Question: I am trying to use Twitter Bootstrap for GWT and get the same nice and pretty view like the showcase <URL> and here is what I did:
1- downloaded the module from <URL>
2- run package task in the pom.xml
3- included the created jar in my projects classpath.
4- inherited the module in my project.gwt.xml file with
'''
<inherits name="com.github.nyao.bootstrap4gwt.Bootstrap"/>
'''
5- included the module in my root xml
'''
<ui:UiBinder xmlns:ui='urn:ui:com.google.gwt.uibinder'
xmlns:g='urn:import:com.google.gwt.user.client.ui'
xmlns:m='urn:import:com.clouway.exreport.client.accountcreation.view'
xmlns:t='urn:import:com.github.nyao.bootstrap4gwt.client.ui'
>
<ui:style src="newRegistrationStyle.css"/>
<g:HTMLPanel addStyleDependentNames="{style.mainPanel}">
<div class="{style.headdistance}"/>
<div class="{style.container}">
<g:DecoratorPanel addStyleDependentNames="{style.decoratorPanel}">
<g:VerticalPanel addStyleDependentNames="{style.verticalPanel}}">
<m:AccountEditor ui:field="accountEditor"/>
<!--<g:Button ui:field="create" text="create"/>-->
<t:Button type="Success" text="sing in"/>
<g:Label ui:field="errorsLabel"/>
...
</ui:UiBinder>
'''
But nothing happened. I got normal text box and normal button.

I took a look at <URL> tutorial which is very good and the guy got the things right, his application has very nice look. I took a look at his code but didn't find any reason why my look i still normal and he got the nice view. thanks for help in advance
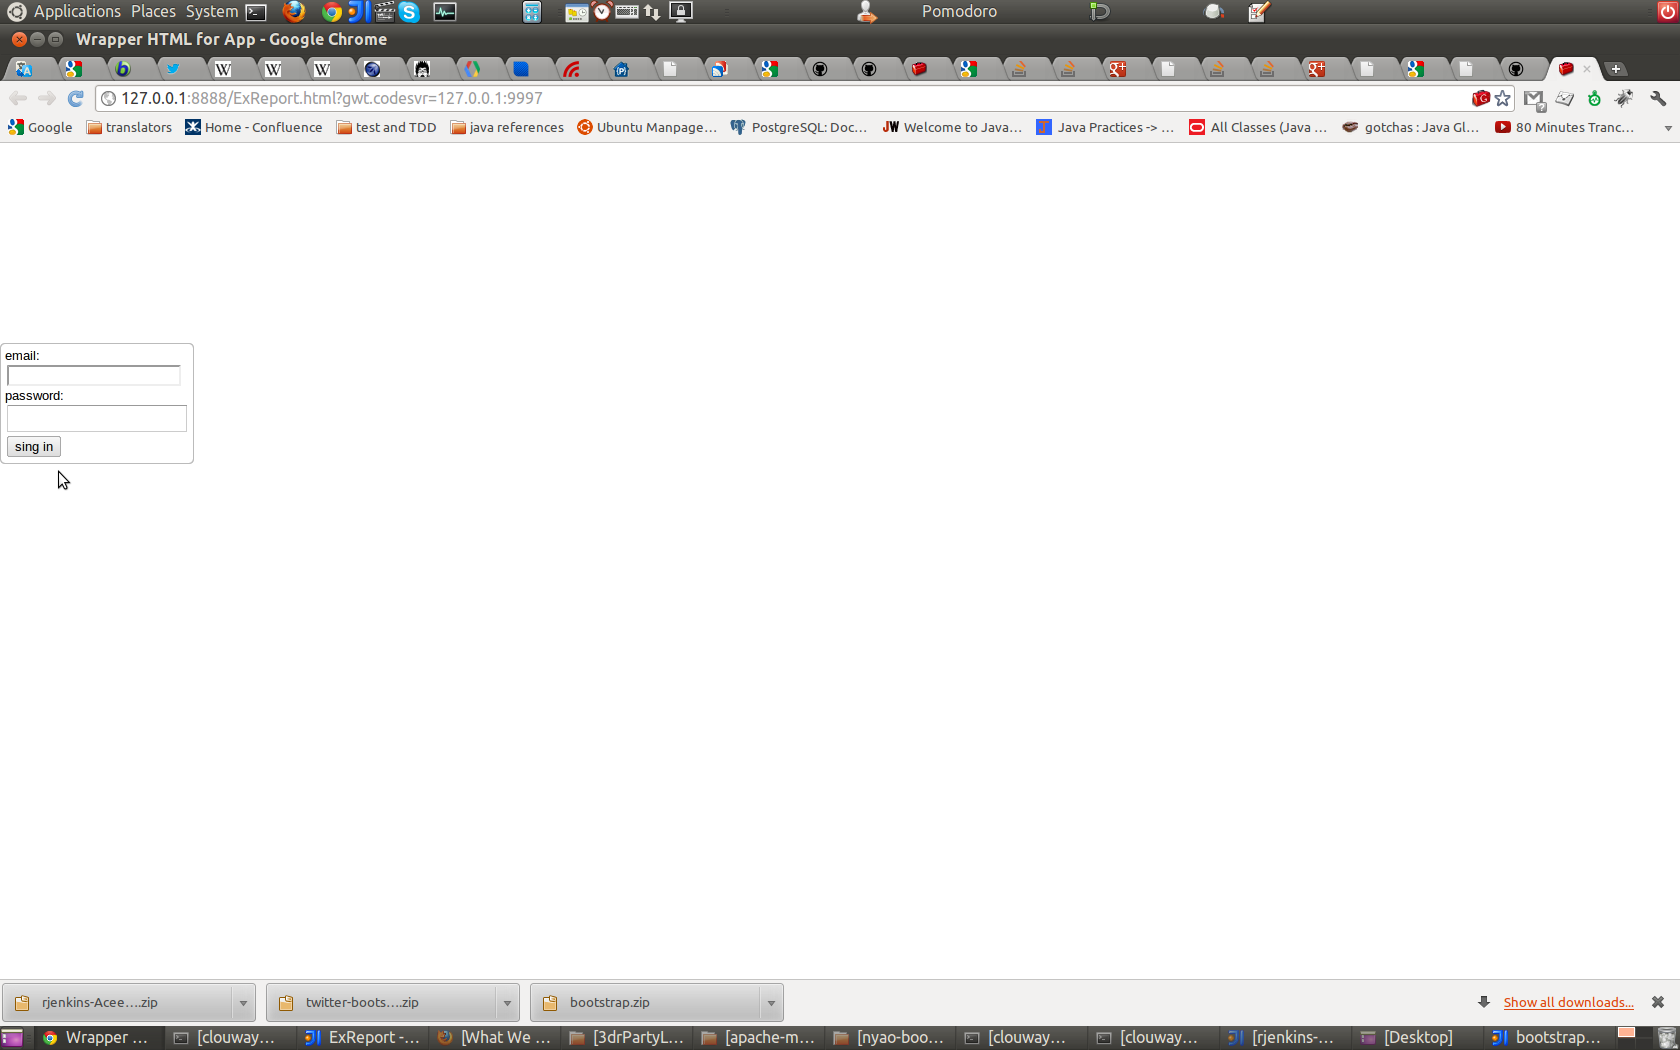
Answer: Instead of using bootstrap4gwt try using <URL> which is far better and has much more components compared to the former. The forum is also very active in gwtbootstrap.